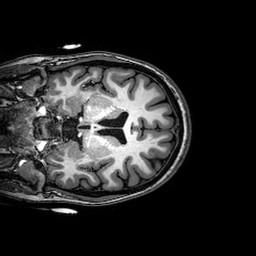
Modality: T1w
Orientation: coronal
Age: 19
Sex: female
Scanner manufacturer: philips
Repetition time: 0.00831 s
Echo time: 0.00383 s